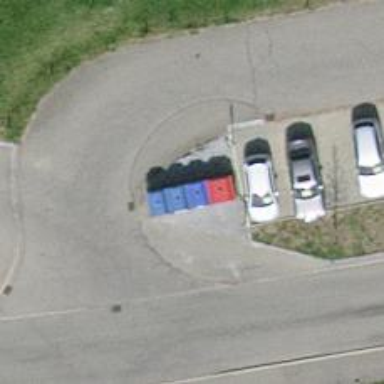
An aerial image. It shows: Recycling container for recycling.